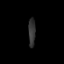
Tissue: prostate
Cell type: T cells
Senescence score: 0.3242
Nuclear area (px): 197
Mean DAPI intensity: 51.168